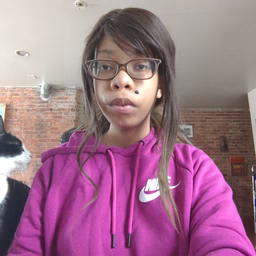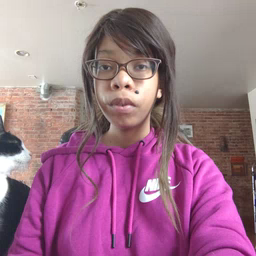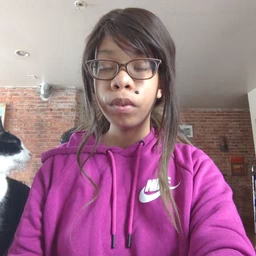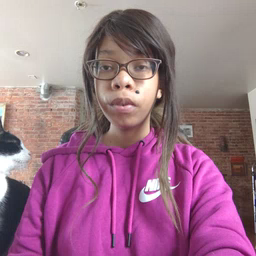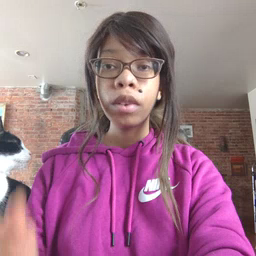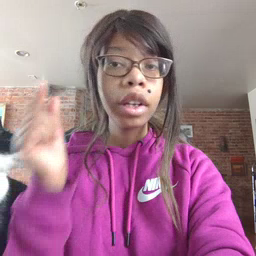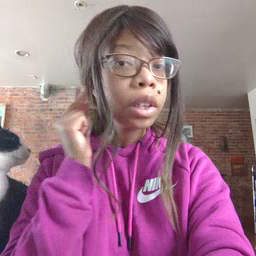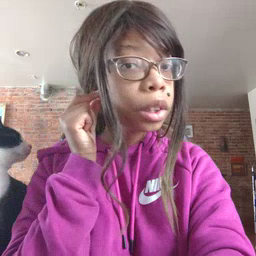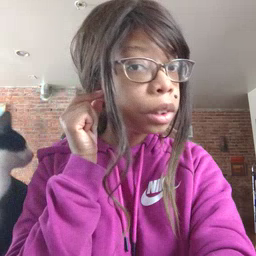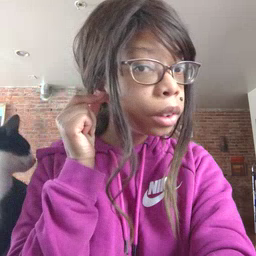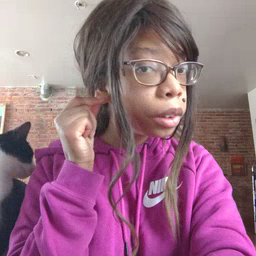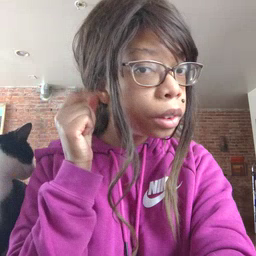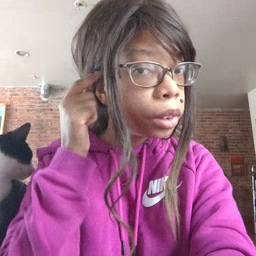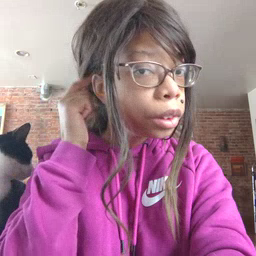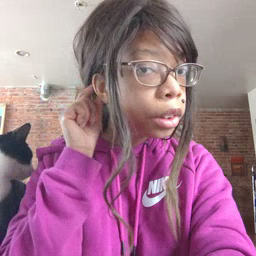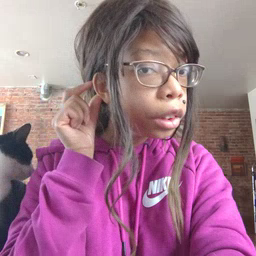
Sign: ear